Question: I wrote up this program that would use numpy and Image(PIL) library to read an image as a bunch of matrices and use pyglet(and opengl) to reconstruct the image.
The code using pyglet is as follows:
'''
import Image
import numpy
import window
import sys
import pyglet
import random
a=numpy.asarray(Image.open(sys.argv[1]))
h,w= a.shape[0],a.shape[1]
s=a[0]
print s.shape
#######################################
def display():
x_a=0;y_a=h
for page in a:
for array in page:
j=array[2]
k=array[1]
l=array[0]
pyglet.gl.glColor3f(l,j,k)
pyglet.gl.glVertex2i(x_a,y_a)
x_a+=1
y_a-=1
x_a=0
######################################33
def on_draw(self):
global w,h
self.clear
pyglet.gl.glClear(pyglet.gl.GL_COLOR_BUFFER_BIT)
pyglet.gl.glBegin(pyglet.gl.GL_POINTS)
display()
pyglet.gl.glEnd()
pyglet.image.get_buffer_manager().get_color_buffer().save('screenshot.png')
window.win.on_draw=on_draw
#######################################
u=window.win(w,h)
pyglet.app.run()
'''
The same code modified to use the pygame library (and which is devoid of any opengl usage)
'''
import pygame
import numpy
import Image
import sys
from pygame import gfxdraw
color=(255,255,255)
a=numpy.asarray(Image.open(sys.argv[1]))
h,w=a.shape[0],a.shape[1]
pygame.init()
screen = pygame.display.set_mode((w,h))
def uu():
y_a=0
for page in a:
x_a=0
for array in page:
co=(array[0],array[1],array[2])
pygame.gfxdraw.pixel(screen,x_a,y_a,co)
x_a+=1
y_a+=1
uu()
done = False
while not done:
for event in pygame.event.get():
if event.type == pygame.QUIT:
done = True
pygame.display.flip()
'''
The result from pyglet vs. pygame:

So my question is...why is there a problem? Is there a problem with the way I utilised opengl to draw the picture pixel by pixel or there something else that is for now beyond my comprehension?
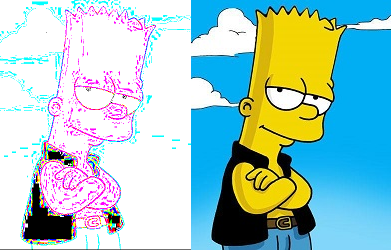
Answer: 'Pygame.Color' expects integers in the range 0-255, while 'pyglet.gl.glColor3f' expects floats in the range 0.0-1.0. A conversion like this should fix your problem:
'''
j=array[0] / 255.0
k=array[1] / 255.0
l=array[2] / 255.0
pyglet.gl.glColor3f(j,k,l)
'''